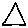
Label: triangle